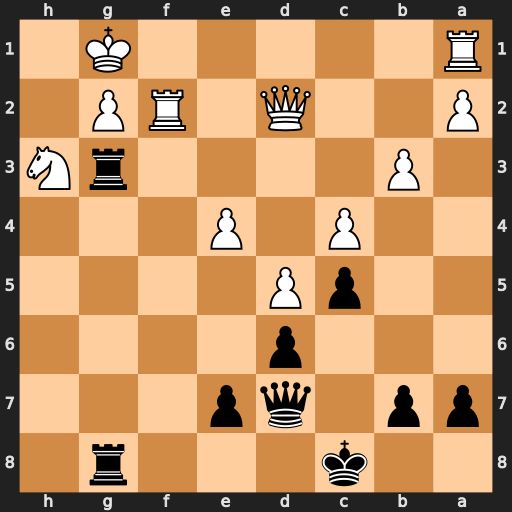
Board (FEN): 2k3r1/pp1qp3/3p4/2pP4/2P1P3/1P4rN/P2Q1RP1/R5K1
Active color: b
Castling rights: -
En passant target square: -
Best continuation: Qxh3 Raf1 Kd7